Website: walmart
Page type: cart
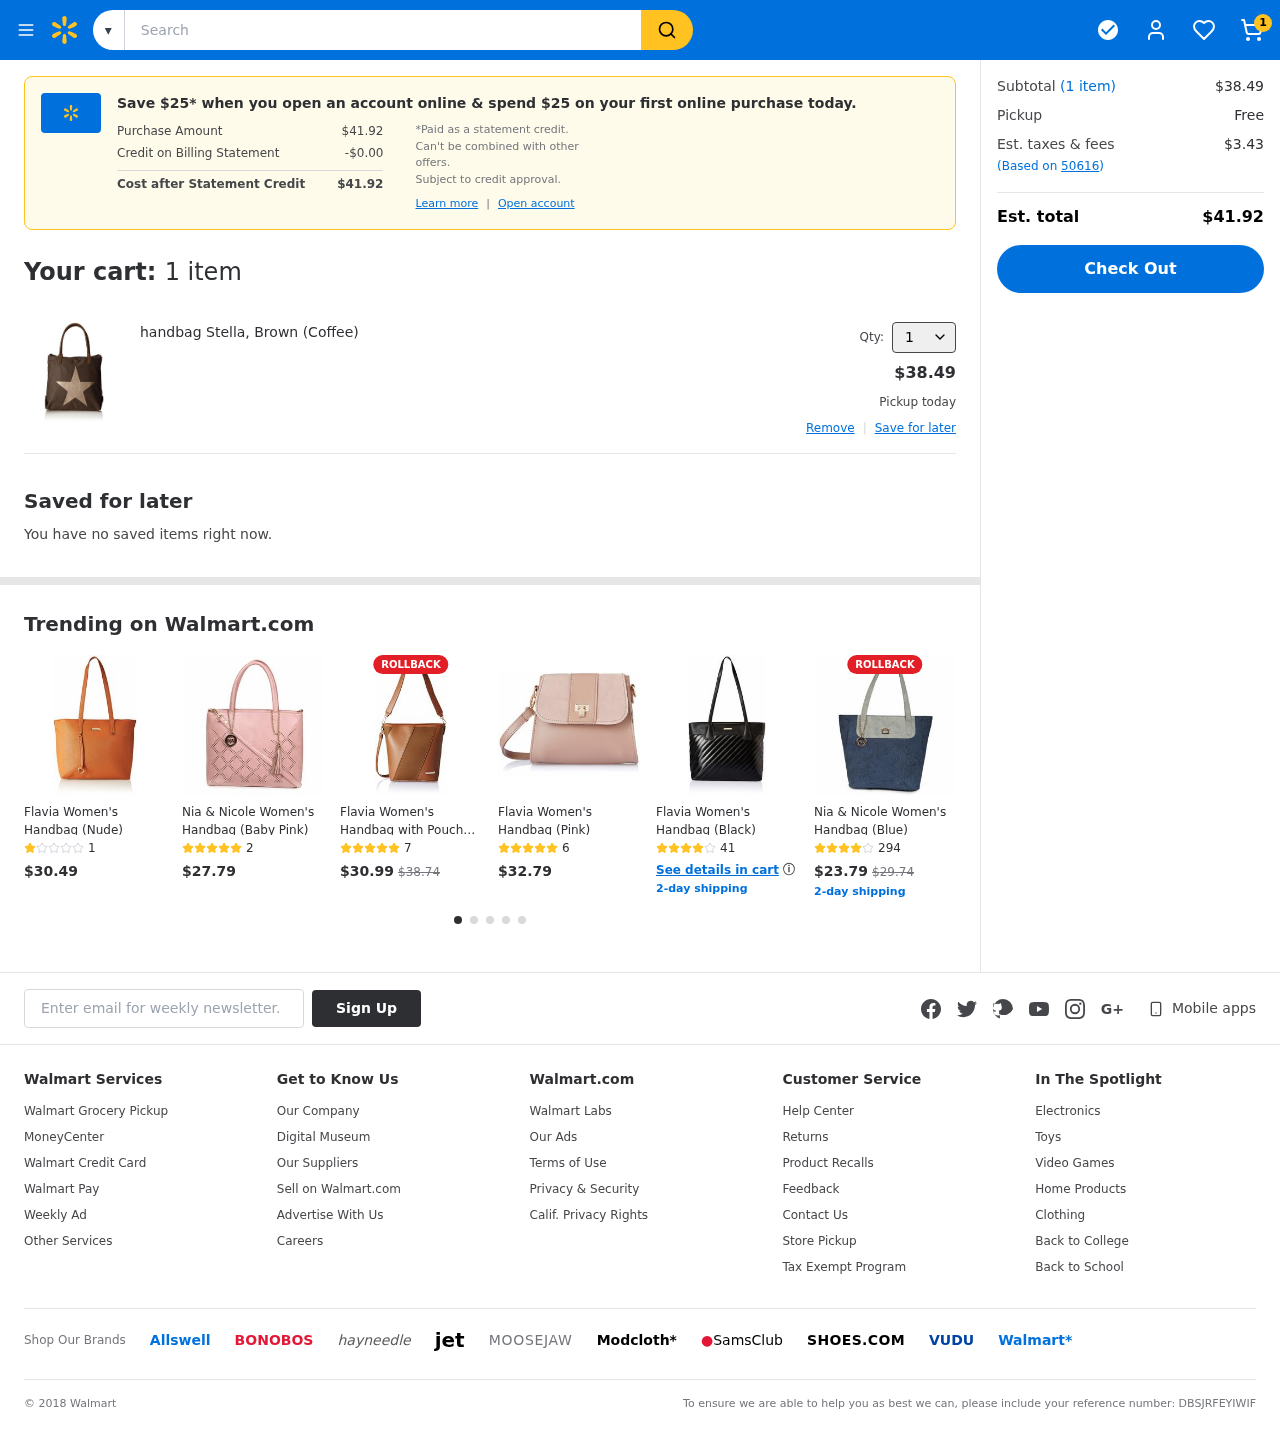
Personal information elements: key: PII_EMAIL
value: hbrewer@yahoo.com
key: PII_POSTCODE
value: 50616
Product elements: key: PRODUCT1_NAME
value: handbag Stella, Brown (Coffee)
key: PRODUCT1_PRICE
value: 38.49
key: PRODUCT1_QUANTITY
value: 1
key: PRODUCT2_NAME
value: Flavia Women's Handbag (Nude)
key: PRODUCT2_NUM_RATINGS
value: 1
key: PRODUCT2_PRICE
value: $30.49
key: PRODUCT3_NAME
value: Nia & Nicole Women's Handbag (Baby Pink)
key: PRODUCT3_NUM_RATINGS
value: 2
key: PRODUCT3_PRICE
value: $27.79
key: PRODUCT4_NAME
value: Flavia Women's Handbag with Pouch (Brown) (Set of 2)
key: PRODUCT4_NUM_RATINGS
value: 7
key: PRODUCT4_PRICE
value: $30.99
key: PRODUCT4_ORIGINAL_PRICE
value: $38.74
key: PRODUCT5_NAME
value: Flavia Women's Handbag (Pink)
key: PRODUCT5_NUM_RATINGS
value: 6
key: PRODUCT5_PRICE
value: $32.79
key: PRODUCT6_NAME
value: Flavia Women's Handbag (Black)
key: PRODUCT6_NUM_RATINGS
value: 41
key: PRODUCT7_NAME
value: Nia & Nicole Women's Handbag (Blue)
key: PRODUCT7_NUM_RATINGS
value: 294
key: PRODUCT7_PRICE
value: $23.79
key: PRODUCT7_ORIGINAL_PRICE
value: $29.74
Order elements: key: ORDER_NUM_ITEMS
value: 1
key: ORDER_TOTAL
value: $41.92
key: ORDER_NUM_ITEMS
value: (1 item)
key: ORDER_NUM_ITEMS
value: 1 item
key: ORDER_SUBTOTAL
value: $38.49
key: ORDER_TAX
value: $3.43
Search elements: key: HEADER_SEARCH
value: Search